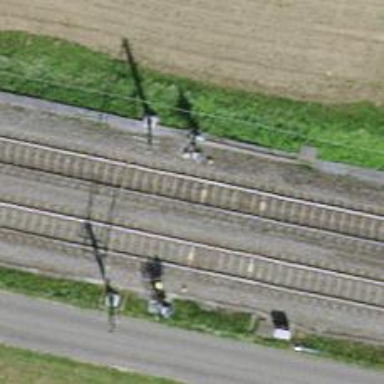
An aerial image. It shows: Railway signal.